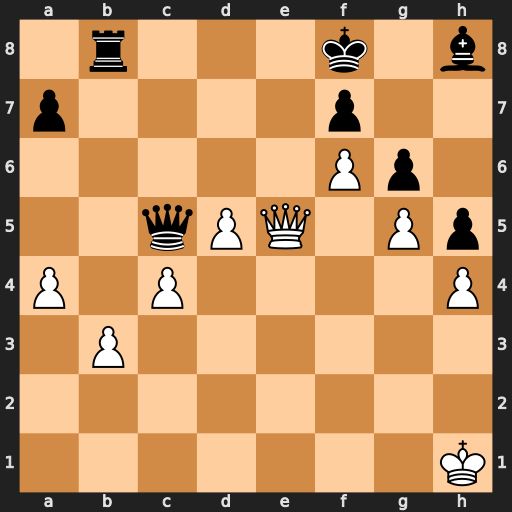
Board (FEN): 1r3k1b/p4p2/5Pp1/2qPQ1Pp/P1P4P/1P6/8/7K
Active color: w
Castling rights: -
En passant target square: -
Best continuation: Qxb8+ Qc8 Qxc8#